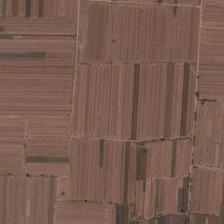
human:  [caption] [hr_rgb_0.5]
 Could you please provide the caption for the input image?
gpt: this bare farmland is devided into stipes .

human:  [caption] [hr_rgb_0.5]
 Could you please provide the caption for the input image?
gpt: a brown farmland has the stripe of crosswise and vertical .

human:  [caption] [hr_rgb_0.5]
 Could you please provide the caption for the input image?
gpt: a brown farmland has the stripe of crosswise and vertical .

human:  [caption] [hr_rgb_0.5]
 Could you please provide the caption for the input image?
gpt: stripes can be seen in the brown farmland decorated with green .

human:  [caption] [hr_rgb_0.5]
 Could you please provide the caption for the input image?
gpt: some pieces of farmlands are together .